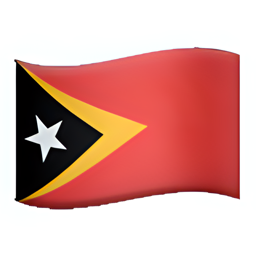
Name: flag for timor leste
Emoji: 🇱🇹
Group: Flags
Sub-group: country-flag